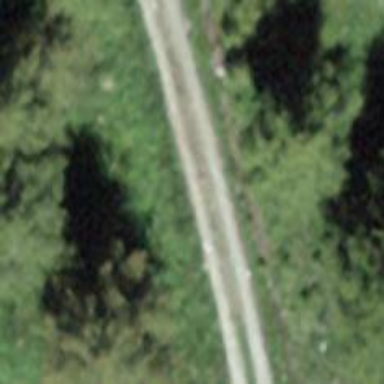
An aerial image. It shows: Track with grade 2 tracktype.